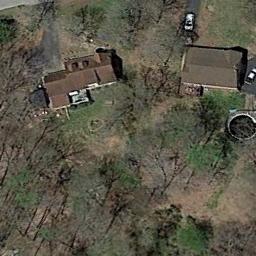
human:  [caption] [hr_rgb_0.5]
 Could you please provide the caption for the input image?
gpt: There is a house with a black roof on the lawn .

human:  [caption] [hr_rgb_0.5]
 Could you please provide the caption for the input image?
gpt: The sparse residential is on the grass next to some trees and bare land .

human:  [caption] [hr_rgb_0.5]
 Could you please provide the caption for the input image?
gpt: There are several houses of various sizes and many withered trees in a sparse residential area .

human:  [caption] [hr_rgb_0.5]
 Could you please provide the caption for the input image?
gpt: Many trees are beside the sparse residential .

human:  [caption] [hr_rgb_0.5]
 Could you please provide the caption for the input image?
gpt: A sparse residential area with some withered trees and two brown buildings .